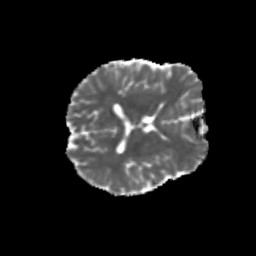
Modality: MD
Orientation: axial
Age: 19
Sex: male
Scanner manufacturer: siemens
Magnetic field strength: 3 T
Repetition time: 3.5 s
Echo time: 0.113 s